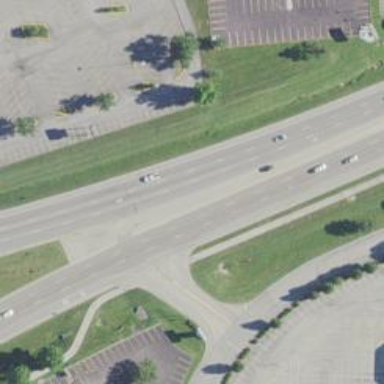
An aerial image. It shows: Trunk link highway.